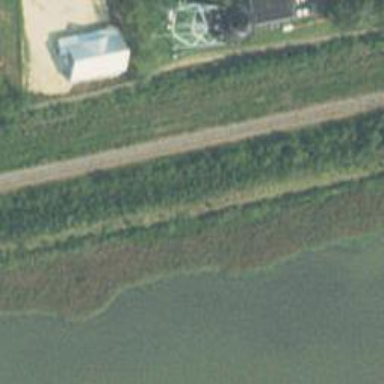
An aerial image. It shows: Abandoned railway.